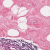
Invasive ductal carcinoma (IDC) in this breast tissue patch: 0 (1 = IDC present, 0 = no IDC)